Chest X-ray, AP view. Patient: 48 years old, sex M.
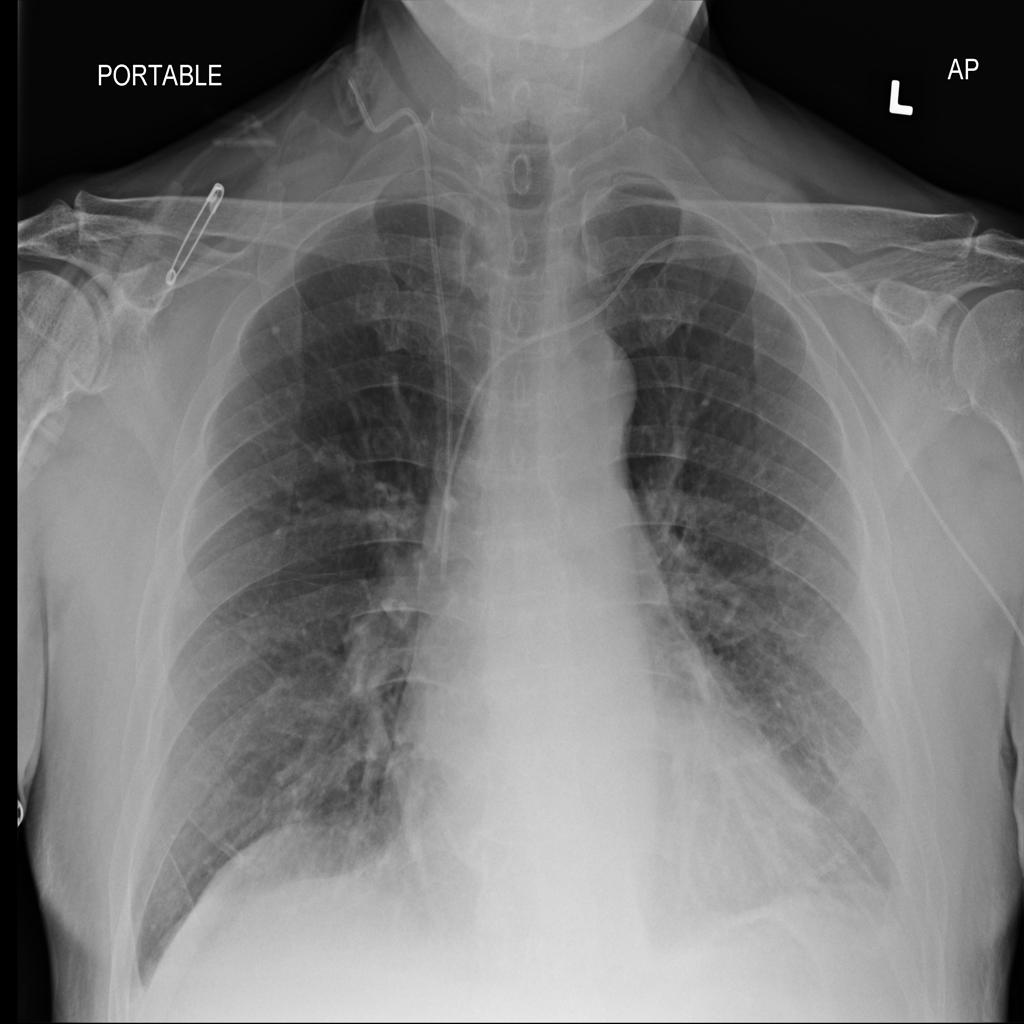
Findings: No Finding